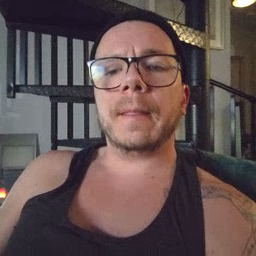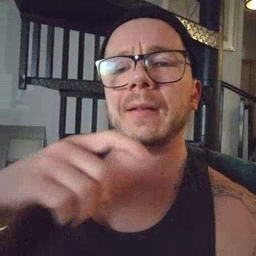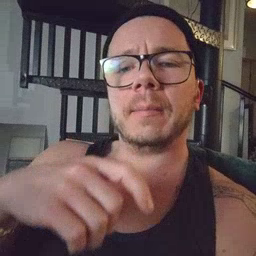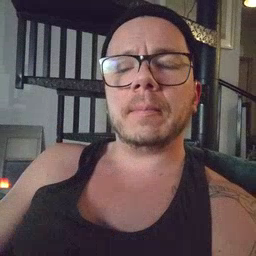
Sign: time